Question: Im working on converting an encryption library written in PHP over to C#, and have a small problem. When converting a HEX string to a string in PHP, and im getting a different value then my C# code which is supposed to be doing the exact same thing.
Here is the php code im using:
'''
public function hex2str($hex)
{
$str = '';
for($i=0; $i<strlen($hex); $i+=2)
{
$str.=chr(hexdec(substr($hex, $i, 2)));
}
return $str;
}
'''
And my C# code:
'''
public static string Hex2Str(string hexString)
{
char[] mychar = new char[hexString.Length / 2];
for (var i = 0; i < mychar.Length; i++)
{
// Convert the number expressed in base-16 to an integer.
int value = Convert.ToInt32(hexString.Substring(i * 2, 2), 16);
string stringValue = Char.ConvertFromUtf32(value);
mychar[i] = (char)value;
}
return new String(mychar);
}
'''
The Hex value im using is:
'''
E0D644FCDEB4CCA04D51F617D59084D8
'''
And here is a picture of the difference between the PHP script and my C# scripts return value:

If anyone can help me spot my mistake in the C# code, i would greatly appreciate your help!
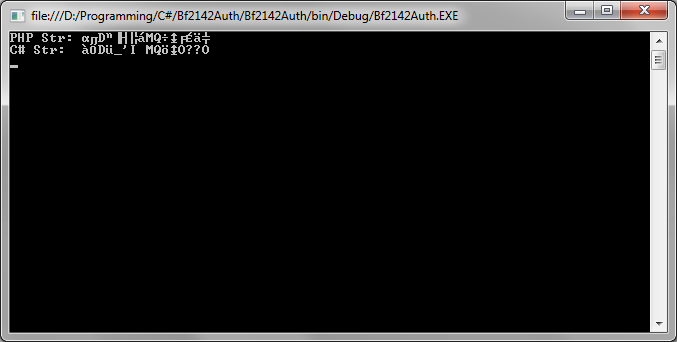
Answer: I think your c# algorithm 'Hex2Str' looks good, though I might suggest the following small change to avoid any possible inconsistencies with surrogate pair encoding:
'''
public static string Hex2Str(string hexString)
{
var sb = new StringBuilder();
var len = hexString.Length / 2;
for (var i = 0; i < len; i++)
{
// Convert the number expressed in base-16 to an integer.
int value = Convert.ToInt32(hexString.Substring(i * 2, 2), 16);
string stringValue = Char.ConvertFromUtf32(value);
sb.Append(stringValue);
}
return sb.ToString();
}
'''
The real problem here, I suspect, is that the string from PHP is being mangled when passed through the console due to inconsistent encodings. For instance, if the PHP console has 'Latin 9 (ISO)' encoding and your input console has 'OEM United States' encoding (which it is on my computer) then 'a' will be transformed to 'a'.
Instead, I recommend taking the additional step of encoding your PHP string in Base64 using <URL> before writing it to the console. This will guarantee a pure ASCII representation as it is passed through the console. Then decode as follows:
'''
public static string FromPHPBase64String(string phpString)
{
var bytes = Convert.FromBase64String(phpString);
var sb = new StringBuilder();
foreach (var b in bytes)
{
string stringValue = char.ConvertFromUtf32(b);
sb.Append(stringValue);
}
return sb.ToString();
}
'''
I believe everything should now match.